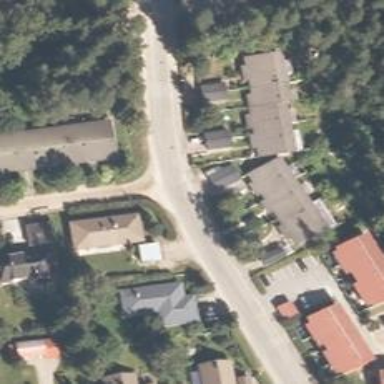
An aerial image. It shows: Suburb.